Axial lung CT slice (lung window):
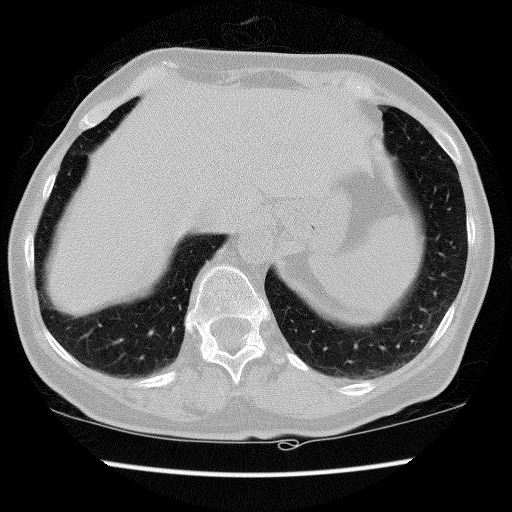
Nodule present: no